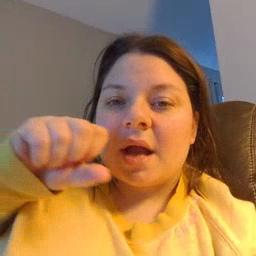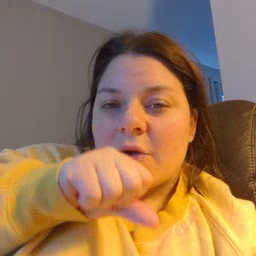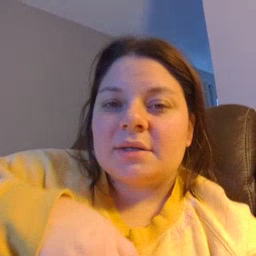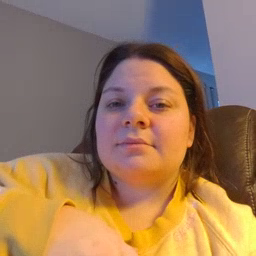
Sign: carrot